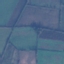
Land use / land cover: Pasture